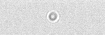
Label: camera_spot